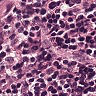
Metastatic tissue present: yes